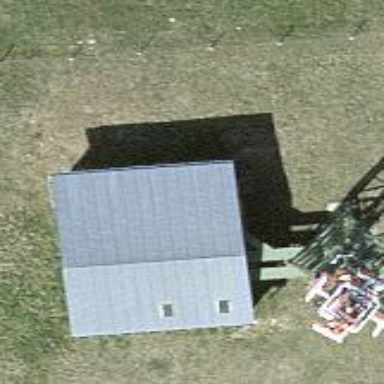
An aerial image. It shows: Service building.